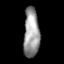
Tissue: prostate
Cell type: T cells
Senescence score: 0.7107
Nuclear area (px): 758
Mean DAPI intensity: 154.042